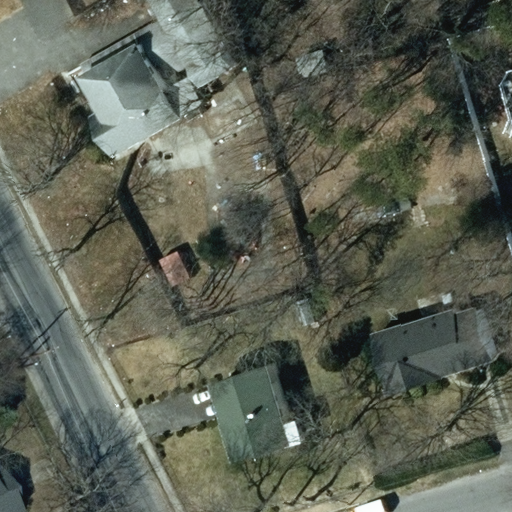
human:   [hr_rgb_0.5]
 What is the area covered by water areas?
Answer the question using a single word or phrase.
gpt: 0m2

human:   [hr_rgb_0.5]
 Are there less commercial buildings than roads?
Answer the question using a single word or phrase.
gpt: yes

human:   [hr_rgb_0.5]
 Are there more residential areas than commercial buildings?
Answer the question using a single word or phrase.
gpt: yes

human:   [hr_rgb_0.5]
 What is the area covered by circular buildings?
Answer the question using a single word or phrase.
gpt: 0m2

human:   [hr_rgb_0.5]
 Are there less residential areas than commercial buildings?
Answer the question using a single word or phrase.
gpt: no

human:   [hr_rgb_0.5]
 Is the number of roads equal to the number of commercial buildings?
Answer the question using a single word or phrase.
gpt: no

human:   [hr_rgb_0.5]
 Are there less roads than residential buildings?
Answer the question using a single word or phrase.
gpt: yes

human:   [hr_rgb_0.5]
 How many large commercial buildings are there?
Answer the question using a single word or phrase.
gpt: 0

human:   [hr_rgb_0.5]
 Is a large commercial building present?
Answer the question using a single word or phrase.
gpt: no

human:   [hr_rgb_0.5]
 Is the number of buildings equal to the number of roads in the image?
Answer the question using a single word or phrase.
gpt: no

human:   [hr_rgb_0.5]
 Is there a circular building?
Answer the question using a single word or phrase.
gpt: no

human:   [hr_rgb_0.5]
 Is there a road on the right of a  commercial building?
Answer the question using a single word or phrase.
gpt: no

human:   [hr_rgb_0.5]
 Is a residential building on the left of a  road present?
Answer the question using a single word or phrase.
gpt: yes

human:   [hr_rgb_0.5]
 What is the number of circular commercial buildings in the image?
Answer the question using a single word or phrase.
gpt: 0

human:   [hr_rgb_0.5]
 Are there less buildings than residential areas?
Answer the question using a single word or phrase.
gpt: no

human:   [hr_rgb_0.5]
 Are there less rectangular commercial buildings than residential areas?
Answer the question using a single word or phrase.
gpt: yes

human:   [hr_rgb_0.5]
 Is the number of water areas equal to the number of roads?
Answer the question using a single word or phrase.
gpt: no

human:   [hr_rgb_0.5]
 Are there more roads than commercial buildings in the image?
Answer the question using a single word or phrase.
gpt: yes

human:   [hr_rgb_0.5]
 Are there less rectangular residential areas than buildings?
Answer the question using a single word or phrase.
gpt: yes

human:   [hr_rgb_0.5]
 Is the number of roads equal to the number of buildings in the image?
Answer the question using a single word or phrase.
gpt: no

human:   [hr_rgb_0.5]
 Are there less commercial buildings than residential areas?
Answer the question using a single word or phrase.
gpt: yes

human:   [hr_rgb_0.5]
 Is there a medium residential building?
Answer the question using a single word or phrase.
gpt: yes

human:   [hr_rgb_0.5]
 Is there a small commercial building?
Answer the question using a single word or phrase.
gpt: no

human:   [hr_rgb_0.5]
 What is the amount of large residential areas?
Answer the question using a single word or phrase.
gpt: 1

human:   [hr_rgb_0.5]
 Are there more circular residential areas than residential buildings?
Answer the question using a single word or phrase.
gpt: no

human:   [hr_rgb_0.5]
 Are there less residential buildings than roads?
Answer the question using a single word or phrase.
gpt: no

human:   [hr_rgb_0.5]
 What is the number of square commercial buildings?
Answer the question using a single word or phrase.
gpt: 0

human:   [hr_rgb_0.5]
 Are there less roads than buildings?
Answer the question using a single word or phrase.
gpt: yes

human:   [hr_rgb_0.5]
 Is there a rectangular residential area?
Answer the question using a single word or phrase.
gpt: yes

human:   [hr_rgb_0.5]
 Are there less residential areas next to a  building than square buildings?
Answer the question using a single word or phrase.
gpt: no

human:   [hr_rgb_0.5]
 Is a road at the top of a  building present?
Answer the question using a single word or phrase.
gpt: no

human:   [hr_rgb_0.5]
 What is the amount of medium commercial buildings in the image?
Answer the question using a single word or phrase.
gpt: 0

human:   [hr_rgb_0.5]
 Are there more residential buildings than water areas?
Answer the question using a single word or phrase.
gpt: yes

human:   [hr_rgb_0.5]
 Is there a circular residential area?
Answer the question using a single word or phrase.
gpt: no

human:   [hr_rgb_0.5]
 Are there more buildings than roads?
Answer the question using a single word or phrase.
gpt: yes

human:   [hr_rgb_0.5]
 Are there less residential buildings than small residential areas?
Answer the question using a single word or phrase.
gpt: no